Field crop: tomato
Growth stage: 1
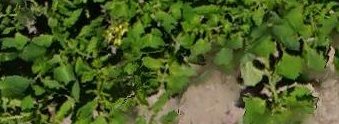
Species: tomato